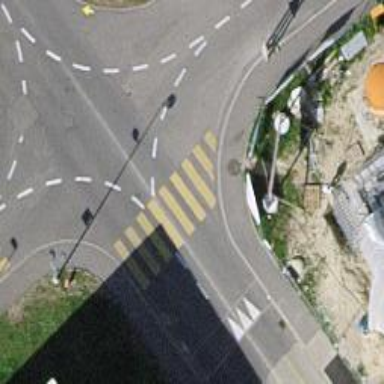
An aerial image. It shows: Zebra crossing on the road.